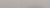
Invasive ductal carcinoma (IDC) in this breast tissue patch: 0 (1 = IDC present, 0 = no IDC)